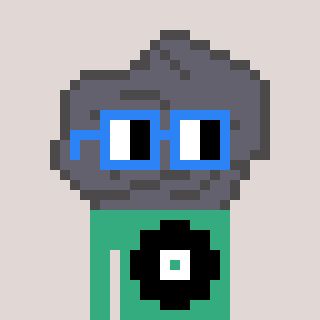
a pixel art character with square blue glasses, a rock-shaped head and a teal-colored body on a warm background